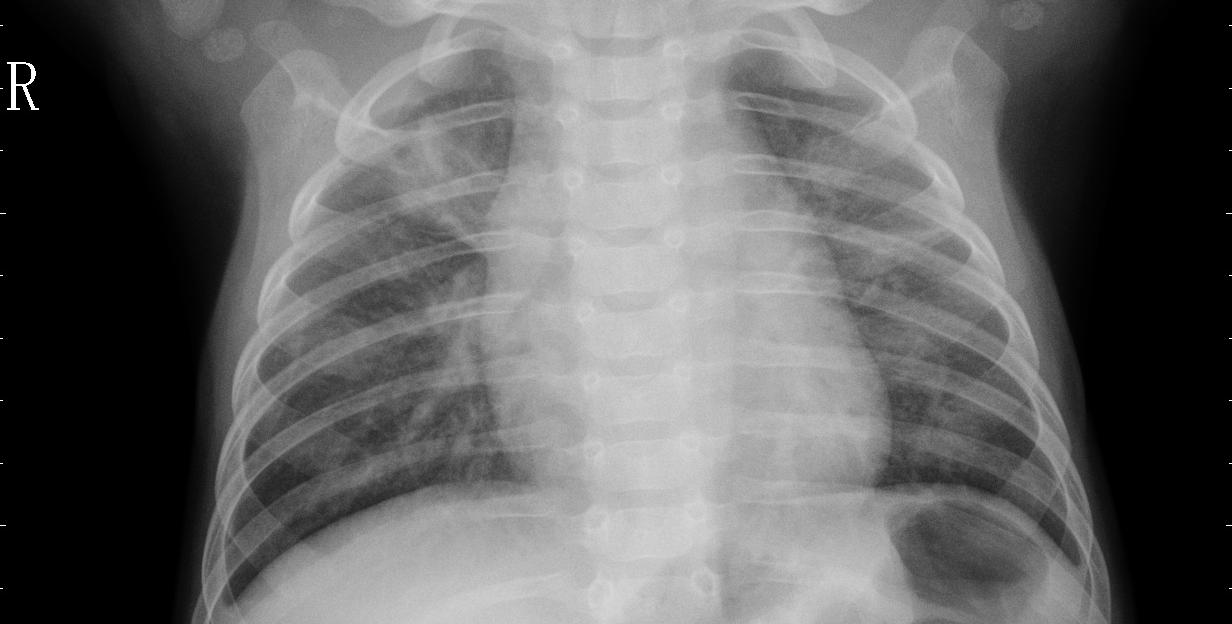
Diagnosis: PNEUMONIA